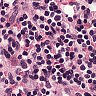
Metastatic tissue present: no